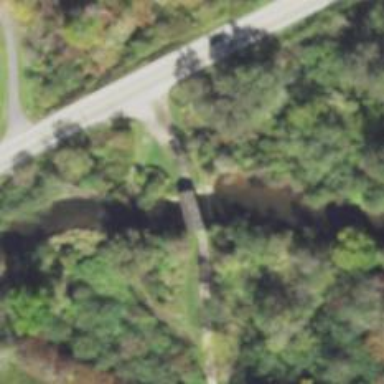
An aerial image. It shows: Covered driveway bridge.